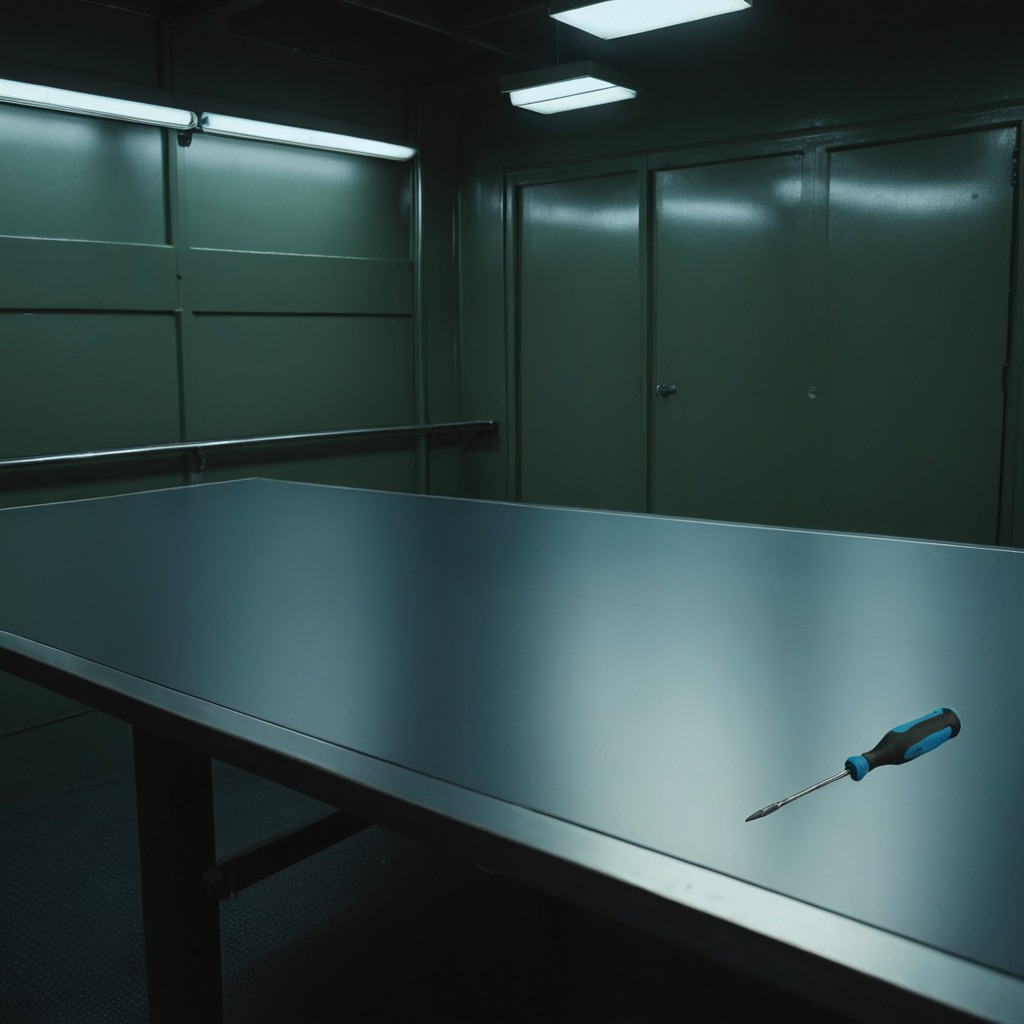
A screwdriver lies on the table in a railway signal maintenance room.